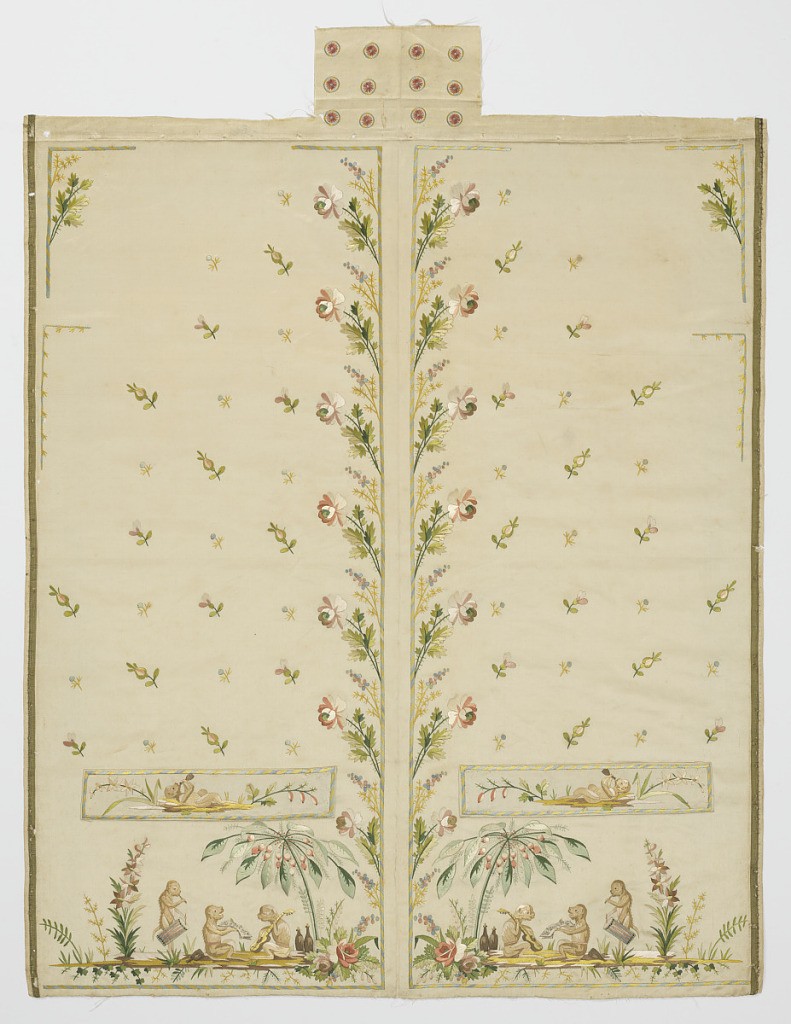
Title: Waistcoat, uncut
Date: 1780–95
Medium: silk Technique: embroidered in satin, stem and knotted stitches on silk 7\1 satin foundation Label: silk satin embroidered with silk in satin, stem and knotted stitches
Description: Panel of ivory silk satin embroidered with the left and right fronts of a gentleman's waistcoat, with stand collar, pocket welts, and button covers. The embroidery consists of an overall scattered floral with floral borders up the center front; on the pockets and at hem edge are scenes of monkeys drinking rum and playing musical instruments. In sixteen colors of floss silk.